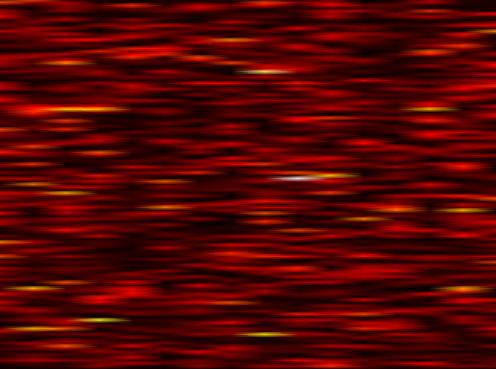
Label: FOFDM